Question: AuthConfig.cs
'''
public static class AuthConfig
{
public static void RegisterAuth()
{
OAuthWebSecurity.RegisterLinkedInClient(
consumerKey: "xxxxxxxxxxx",
consumerSecret: "xxxxxxxxxx");
OAuthWebSecurity.RegisterFacebookClient(
appId: "xxxxxxxxxx",
appSecret: "xxxxxxxxxxxxxxxxxxxx");
}
}
'''
Account Controller ExternalLoginCallback Method
'''
public class AccountController : Controller
{
[AllowAnonymous]
public ActionResult ExternalLoginCallback(string returnUrl)
{
AuthenticationResult result = OAuthWebSecurity.VerifyAuthentication(Url.Action("ExternalLoginCallback", new { ReturnUrl = returnUrl })); ;
}
}
'''

I am getting this error: (401) Unauthorized(whenever I am logging in from LinkedIn).However,in case of facebook,it is working fine.Please help me with some soln.
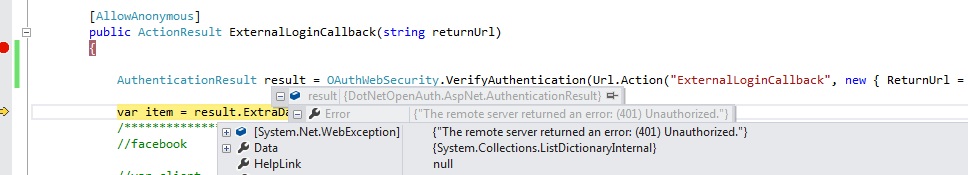
Answer: This could help you identify the source of your problem
Use this OAuth test console and compare the header that you're generating to the one that this tool generates:
<URL>
If your header is wrong, then LinkedIn will return a 401 status